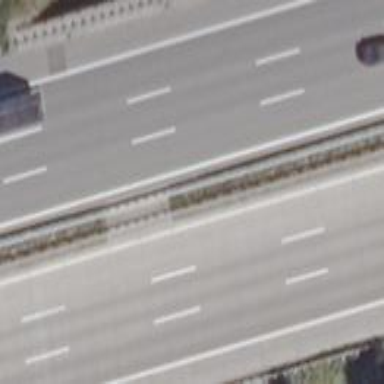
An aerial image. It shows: Motorway area.